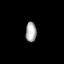
Tissue: prostate
Cell type: Endothelial cells
Senescence score: 0.7025
Nuclear area (px): 212
Mean DAPI intensity: 169.939